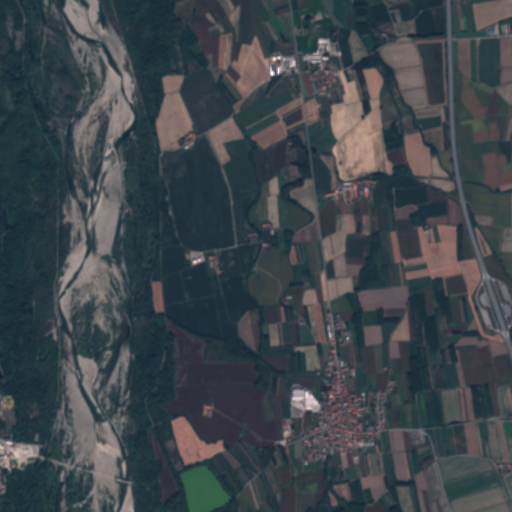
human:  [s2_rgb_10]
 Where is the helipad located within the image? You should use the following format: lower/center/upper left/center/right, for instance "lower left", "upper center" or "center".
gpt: The helipad is located in the lower center of the image.
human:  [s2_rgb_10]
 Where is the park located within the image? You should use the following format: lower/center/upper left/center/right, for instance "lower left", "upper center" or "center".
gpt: The park is located in the lower of the image.
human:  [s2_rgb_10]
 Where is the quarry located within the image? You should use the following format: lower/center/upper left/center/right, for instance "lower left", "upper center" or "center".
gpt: There is no quarry in the image.